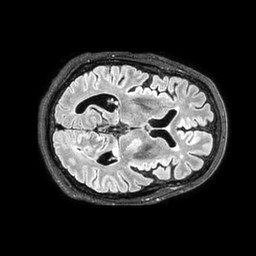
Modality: FLAIR
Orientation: axial
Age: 56
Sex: male
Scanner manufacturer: philips
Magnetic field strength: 3 T
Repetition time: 4.8 s
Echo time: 0.34 s